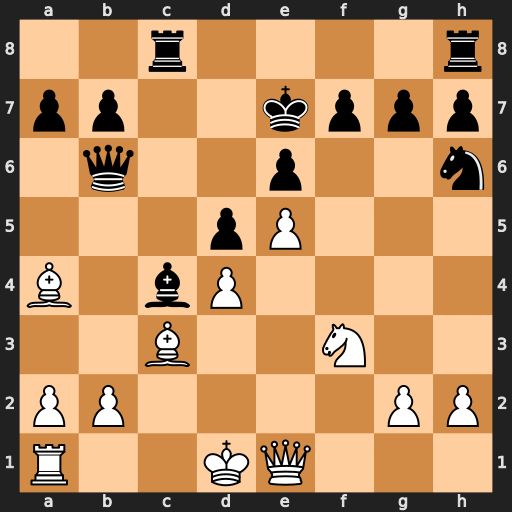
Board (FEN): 2r4r/pp2kppp/1q2p2n/3pP3/B1bP4/2B2N2/PP4PP/R2KQ3
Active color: w
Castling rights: -
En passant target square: -
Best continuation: Bb4+ Kd8 Ba5